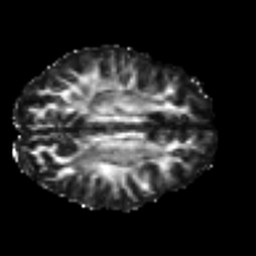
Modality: FA
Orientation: axial
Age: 26
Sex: female
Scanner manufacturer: siemens
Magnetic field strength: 3 T
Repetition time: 7 s
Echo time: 0.0926 s